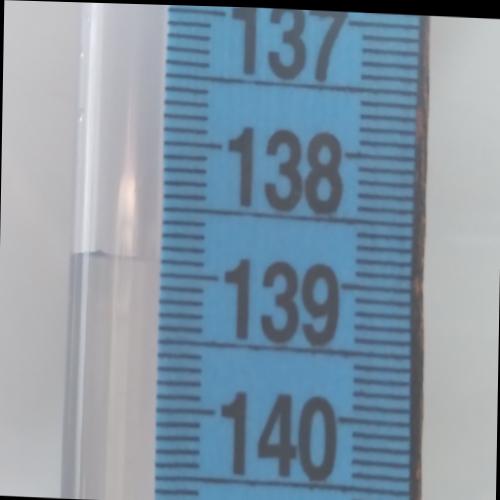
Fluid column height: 138.9 cm